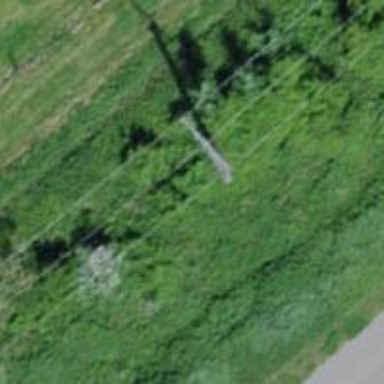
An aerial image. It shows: Concrete power pole with straight line management.